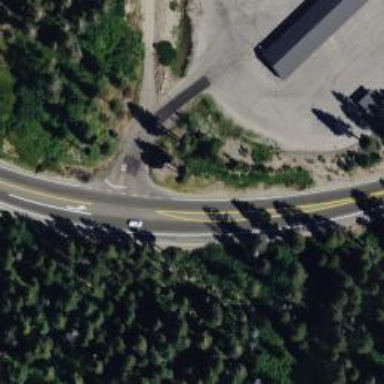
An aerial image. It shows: Asphalt trunk highway.